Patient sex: M
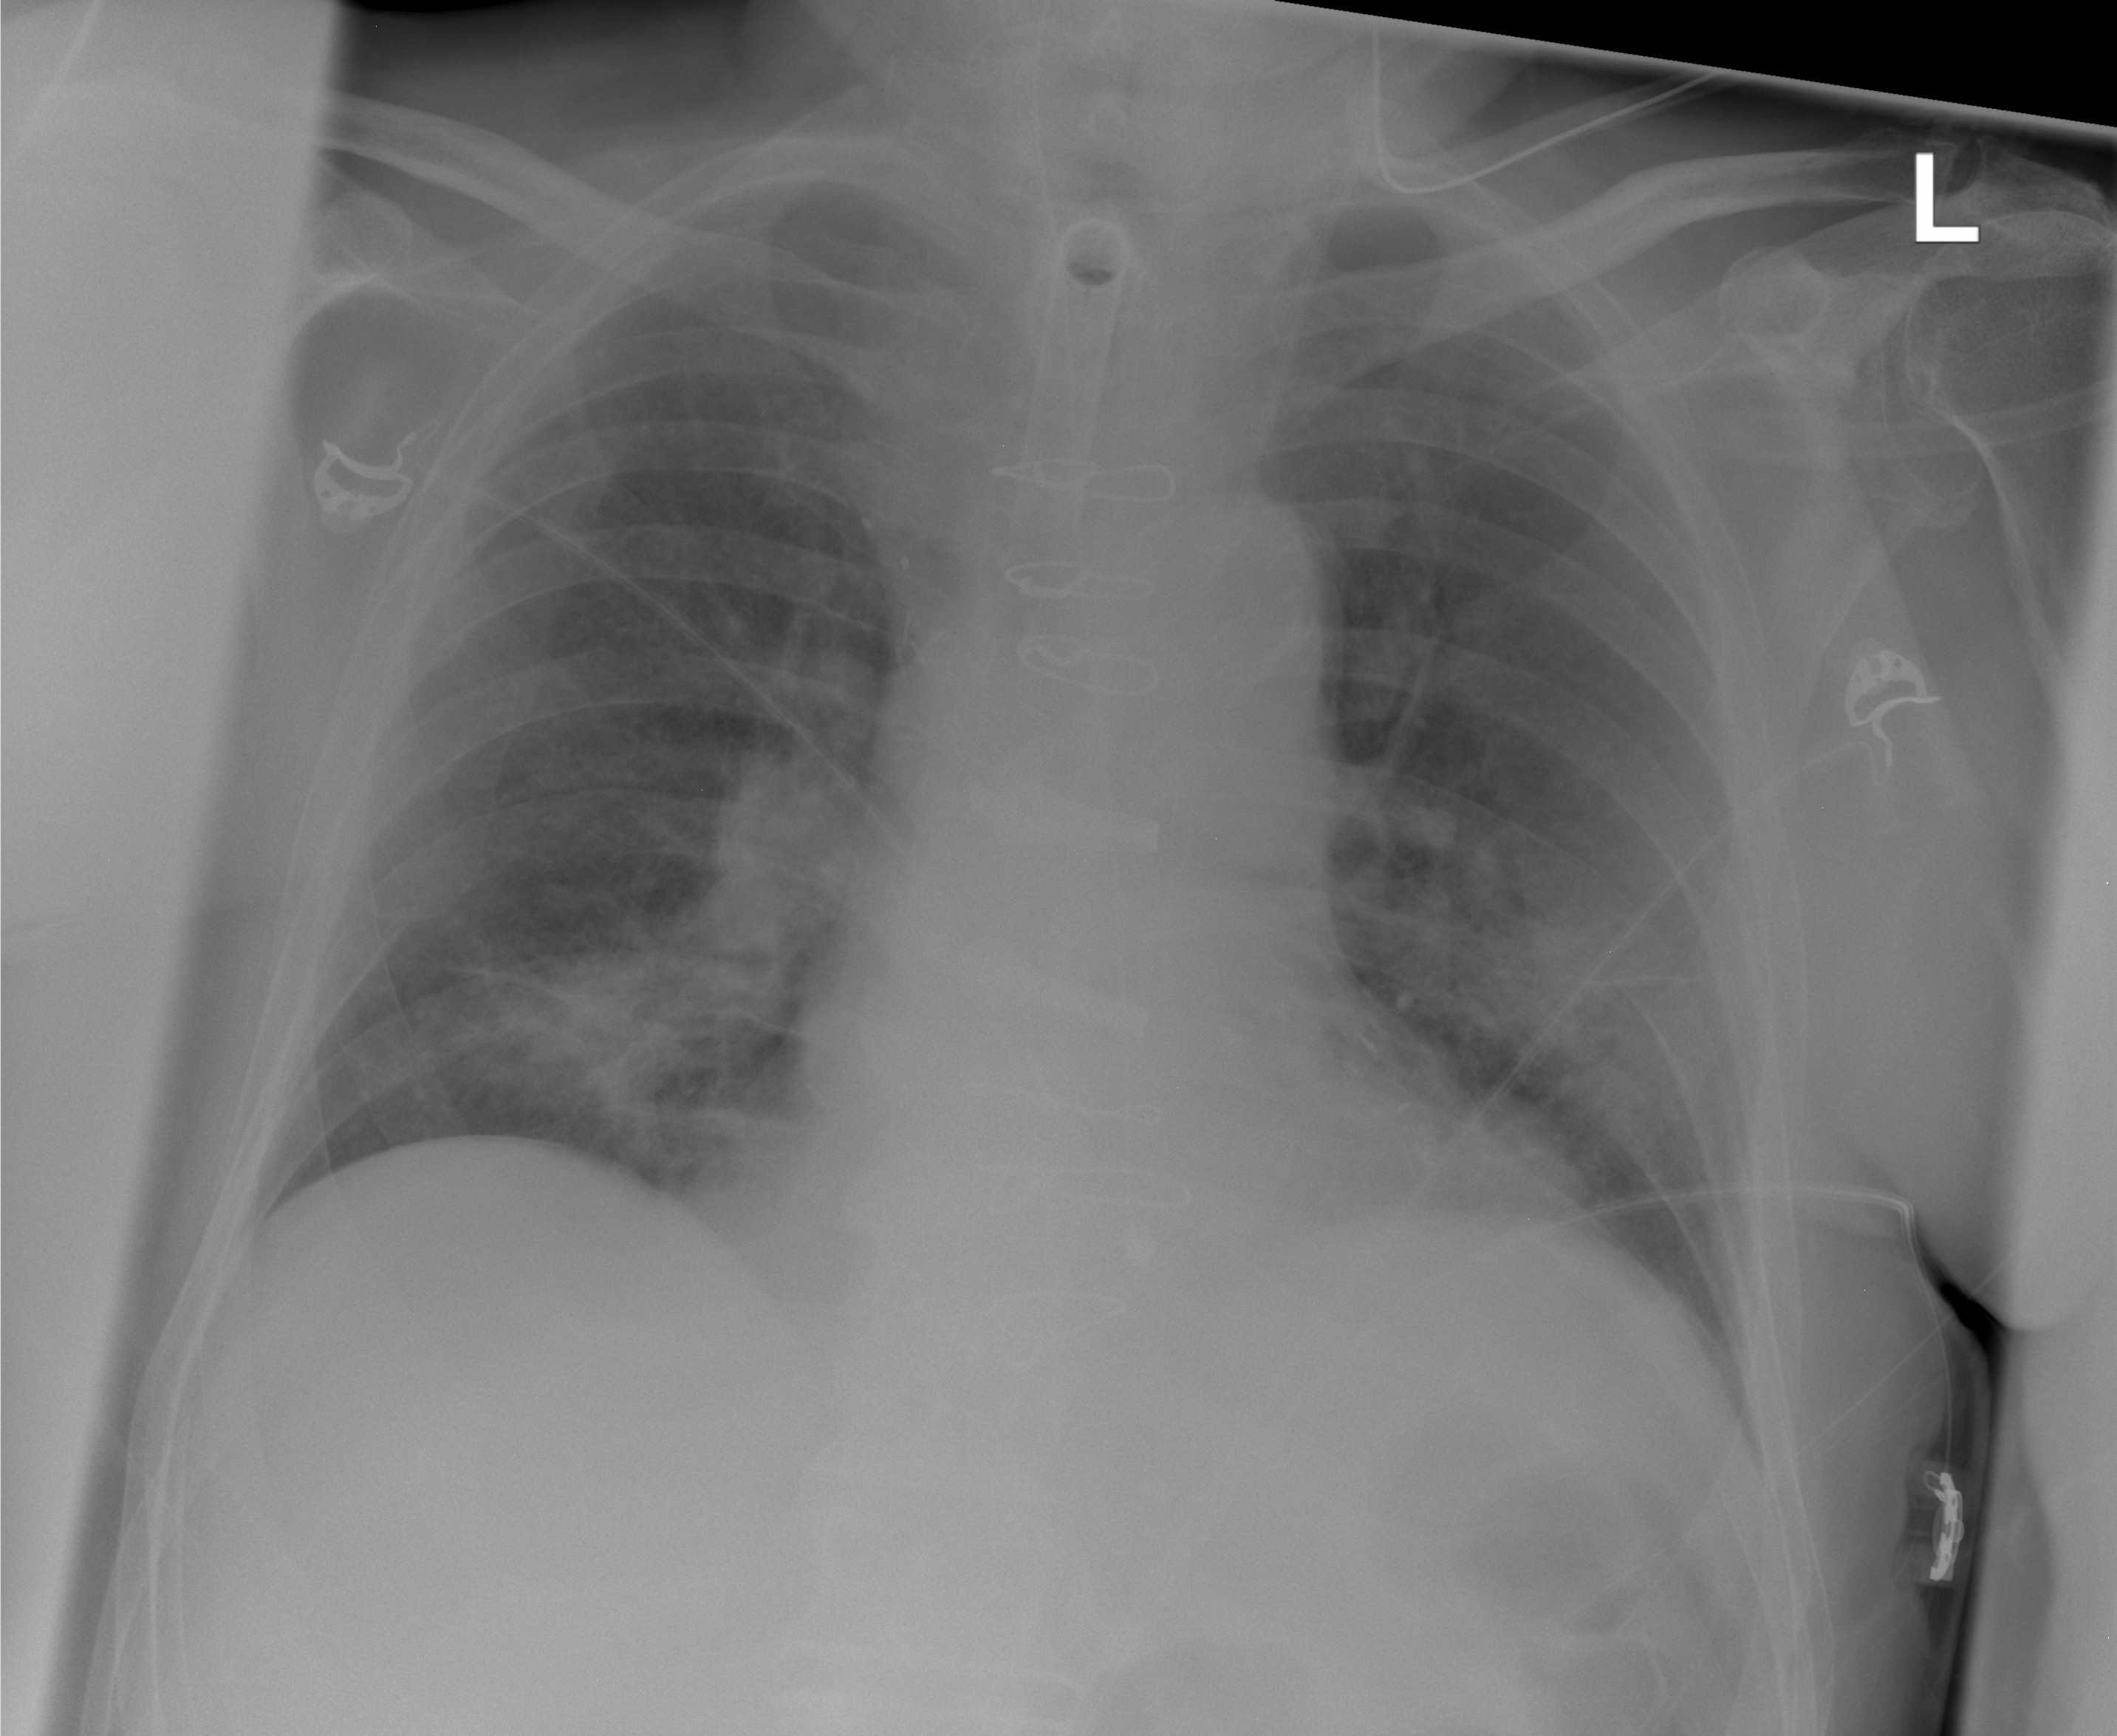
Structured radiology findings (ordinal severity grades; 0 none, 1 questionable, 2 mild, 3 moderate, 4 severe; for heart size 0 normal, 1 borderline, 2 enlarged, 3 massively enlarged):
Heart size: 2
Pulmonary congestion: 0
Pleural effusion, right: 0
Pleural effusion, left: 0
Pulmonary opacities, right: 2
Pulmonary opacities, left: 2
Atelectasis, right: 0
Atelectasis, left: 0